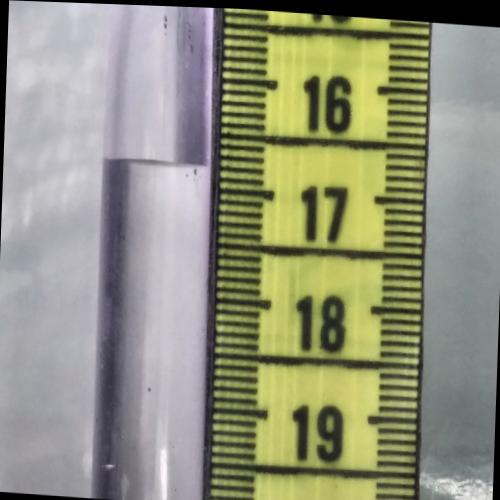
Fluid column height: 16.8 cm